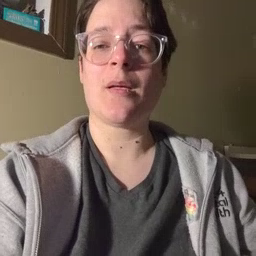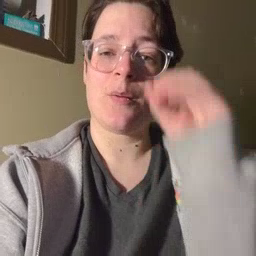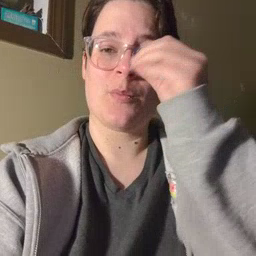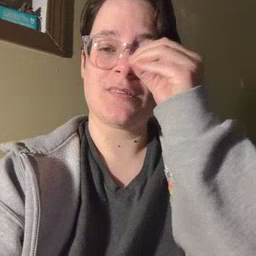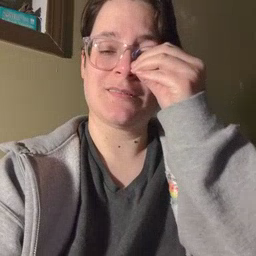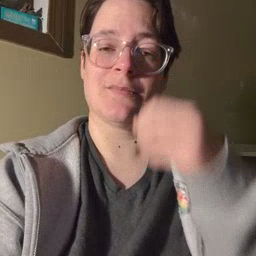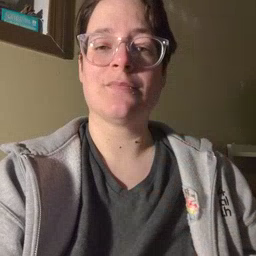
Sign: owl